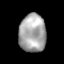
Tissue: lung
Cell type: Epithelial cells
Senescence score: 0.2071
Nuclear area (px): 1001
Mean DAPI intensity: 167.448